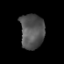
Tissue: prostate
Cell type: Myeloid cells
Senescence score: 0.3054
Nuclear area (px): 820
Mean DAPI intensity: 82.307